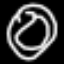
Label: donut